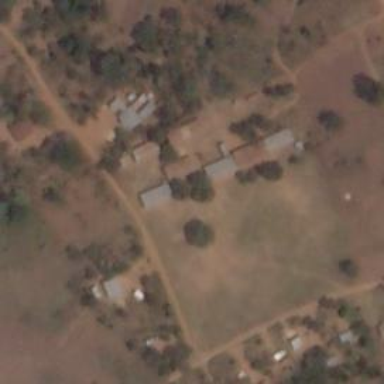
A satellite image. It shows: School.